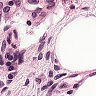
Metastatic tissue present: no